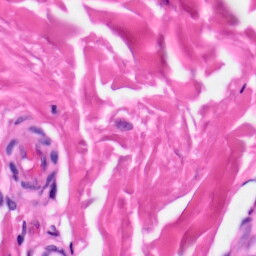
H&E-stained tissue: Skin